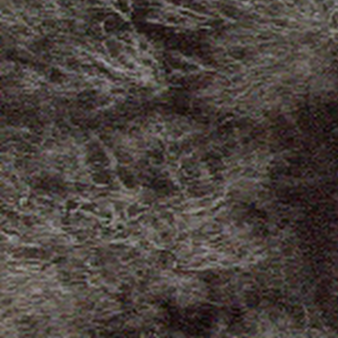
Label: other